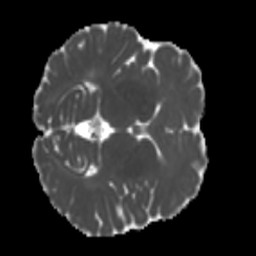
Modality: MD
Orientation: axial
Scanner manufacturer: siemens
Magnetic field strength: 3 T
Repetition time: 4 s
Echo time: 0.0594 s